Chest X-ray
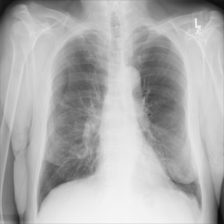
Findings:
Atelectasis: negative
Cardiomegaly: negative
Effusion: negative
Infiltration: negative
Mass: negative
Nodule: negative
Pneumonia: negative
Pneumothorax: negative
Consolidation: negative
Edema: negative
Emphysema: negative
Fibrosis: negative
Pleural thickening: negative
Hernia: negative